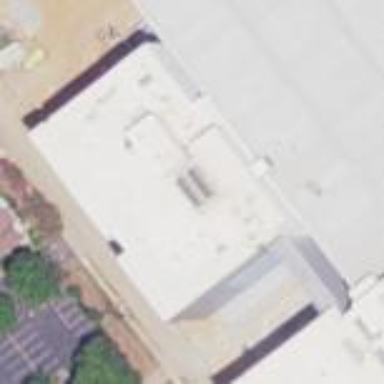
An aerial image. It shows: Building.